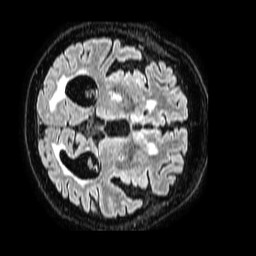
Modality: FLAIR
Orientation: axial
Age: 64
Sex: male
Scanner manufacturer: philips
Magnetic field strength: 1.5 T
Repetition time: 4.8 s
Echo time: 0.3 s